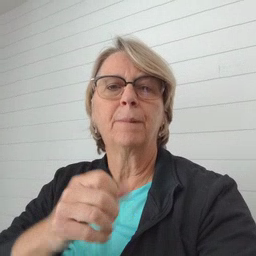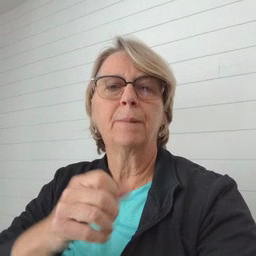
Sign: icecream